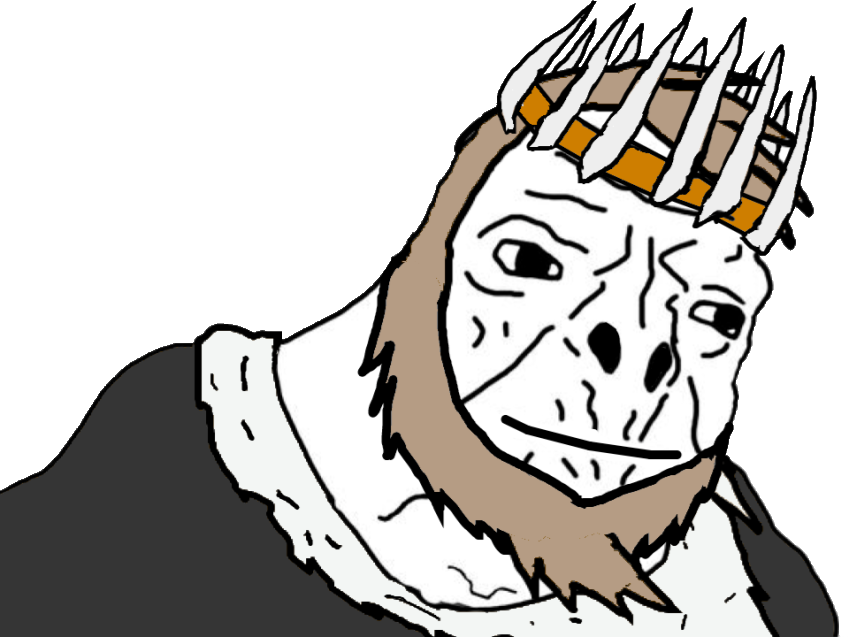
Label: 5_Craig